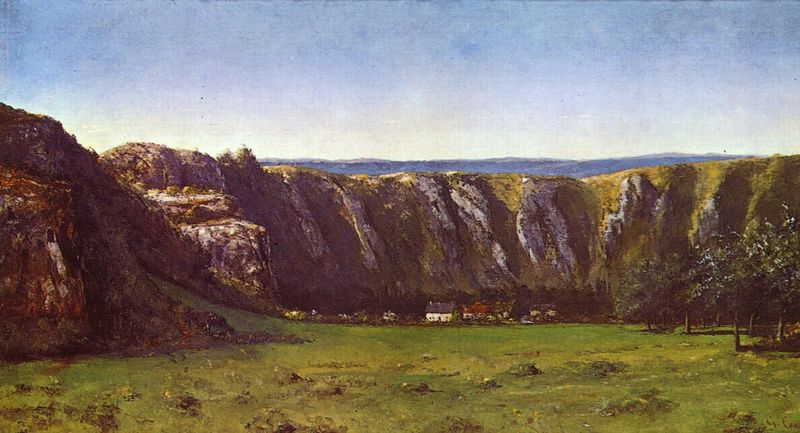
Titel: La roche de dix heures
Künstler: Gustave Courbet
Standort: Paris
Institution: Musée d'Orsay
Schlagwörter: baum, berg, blau, blätter, felsen, gemälde, gestein, himmel, laub, meer, schatten, wasser, wolken, bäume, gelb, grün, landschaft, ocker, see, stadt, abend, braun, fenster, grau, hintergrund, licht, dach, gebäude, gras, haus, rot, wiese, malerei, architektur, stein, signatur, öl, ebene, feld, felder, horizont, häuser, hügel, morgen, natur, stamm, weide, weite, hütte, sonne, land, realismus, pflanzen, höhle, tal, wald, schornstein, küste, ort, abhang, berge, fels, felswand, gebirge, klippen, steilhang, dorf, dächer, violett, wise, landschaftsmalerei, alm, schlucht, steil, bauernhof, idylle, rand, stille, romantik, tiefe, surreal, klippe, senke, bergdorf, einöde, alpen, idyll, moos, felsig, tanne, himme, hmmel, obstbäume, siedlung, verblauung, waldmüller, gelbgrün, grüngelb, bäum, schutz, kessel, corot, schroff, bewuchs, pflazen, weiler, bildparallel, maulwurf, felsgestein, horizon, blu, krater, wuchs, alpenland, talkessel, mulde, obstplantage, kraterrand, 19. jahrhundert, rge, däcjer, beerg, bergstock